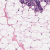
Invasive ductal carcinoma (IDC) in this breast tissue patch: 0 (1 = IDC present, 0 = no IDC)